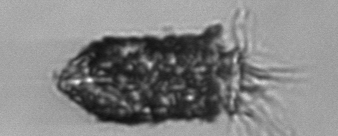
Label: Tintinnopsis